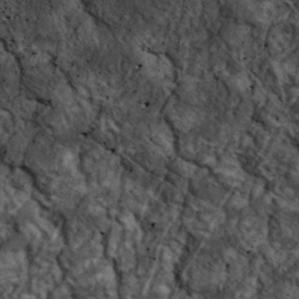
Label: non_frost